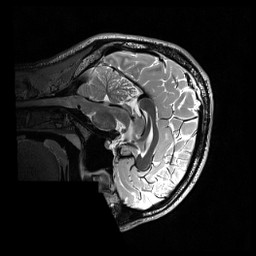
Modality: T2w
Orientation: sagittal
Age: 18
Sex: male
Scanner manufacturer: siemens
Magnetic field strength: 3 T
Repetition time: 3.2 s
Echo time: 0.565 s